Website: macys
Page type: cross-sells
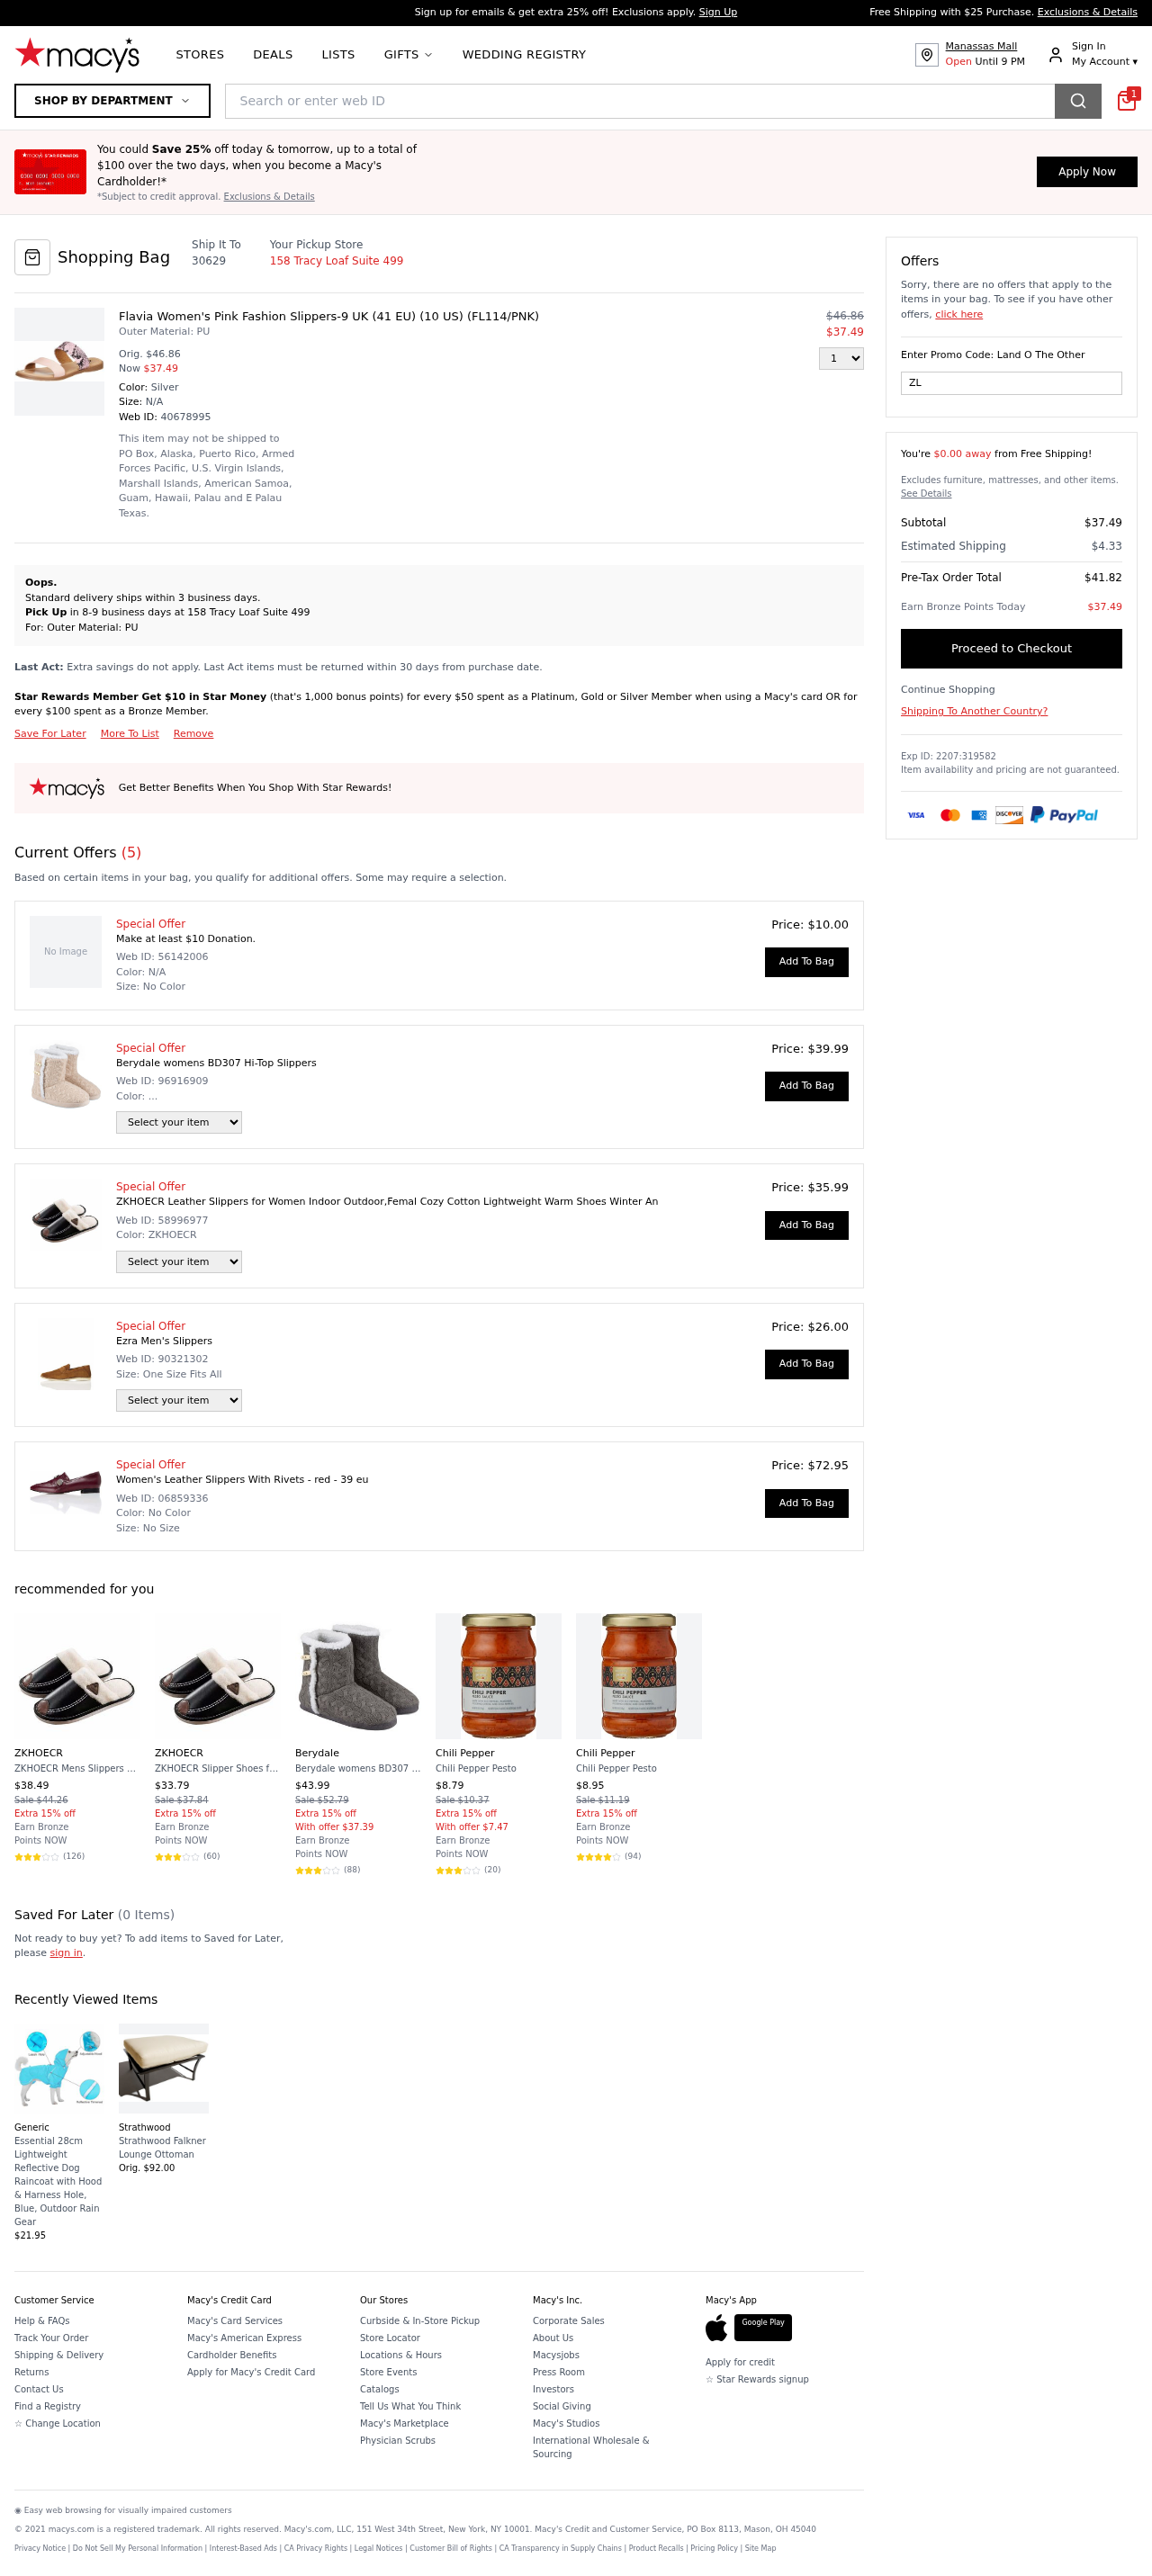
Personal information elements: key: PII_LOCATION1_STREET
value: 158 Tracy Loaf Suite 499
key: PII_POSTCODE
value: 30629
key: PII_PROMO_CODE
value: ZLJSAVE
Product elements: key: PRODUCT10_BRAND
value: Chili Pepper
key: PRODUCT10_NAME
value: Chili Pepper Pesto
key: PRODUCT10_NUM_RATINGS
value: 94
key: PRODUCT10_PRICE
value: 8.95
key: PRODUCT10_RATING
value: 4.3
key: PRODUCT11_BRAND
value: Generic
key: PRODUCT11_NAME
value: Essential 28cm Lightweight Reflective Dog Raincoat with Hood & Harness Hole, Blue, Outdoor Rain Gear
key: PRODUCT11_PRICE
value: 21.95
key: PRODUCT12_BRAND
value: Strathwood
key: PRODUCT12_NAME
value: Strathwood Falkner Lounge Ottoman
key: PRODUCT12_PRICE
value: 92
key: PRODUCT1_DESC
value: Outer Material: PU
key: PRODUCT1_NAME
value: Flavia Women's Pink Fashion Slippers-9 UK (41 EU) (10 US) (FL114/PNK)
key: PRODUCT1_PRICE
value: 37.49
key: PRODUCT1_QUANTITY
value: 1
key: PRODUCT2_NAME
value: Berydale womens BD307 Hi-Top Slippers
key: PRODUCT2_PRICE
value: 39.99
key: PRODUCT3_NAME
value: ZKHOECR Leather Slippers for Women Indoor Outdoor,Femal Cozy Cotton Lightweight Warm Shoes Winter An
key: PRODUCT3_PRICE
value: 35.99
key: PRODUCT4_NAME
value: Ezra Men's Slippers
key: PRODUCT4_PRICE
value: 26
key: PRODUCT5_NAME
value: Women's Leather Slippers With Rivets -  red -  39 eu
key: PRODUCT5_PRICE
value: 72.95
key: PRODUCT6_BRAND
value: ZKHOECR
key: PRODUCT6_NAME
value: ZKHOECR Mens Slippers Memory Foam Indoor Leather Wide Soft Cozy Cotton Closed Toe Non-Slip Shoes Clo
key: PRODUCT6_NUM_RATINGS
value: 126
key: PRODUCT6_PRICE
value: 38.49
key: PRODUCT6_RATING
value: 3.9
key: PRODUCT7_BRAND
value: ZKHOECR
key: PRODUCT7_NAME
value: ZKHOECR Slipper Shoes for Women Cotton Ladies Cute Bedroom Indoor Winter Soft Comfy Fluffy Fur Lined
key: PRODUCT7_NUM_RATINGS
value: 60
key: PRODUCT7_PRICE
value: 33.79
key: PRODUCT7_RATING
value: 3.9
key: PRODUCT8_BRAND
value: Berydale
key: PRODUCT8_NAME
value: Berydale womens BD307 Hi-Top Slippers
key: PRODUCT8_NUM_RATINGS
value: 88
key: PRODUCT8_PRICE
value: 43.99
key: PRODUCT8_RATING
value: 3.5
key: PRODUCT9_BRAND
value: Chili Pepper
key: PRODUCT9_NAME
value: Chili Pepper Pesto
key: PRODUCT9_NUM_RATINGS
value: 20
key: PRODUCT9_PRICE
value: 8.79
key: PRODUCT9_RATING
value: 3.9
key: PRODUCT1_ORIGINAL_PRICE
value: $46.86
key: PRODUCT6_ORIGINAL_PRICE
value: Sale $44.26
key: PRODUCT7_ORIGINAL_PRICE
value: Sale $37.84
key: PRODUCT8_ORIGINAL_PRICE
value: Sale $52.79
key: PRODUCT9_ORIGINAL_PRICE
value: Sale $10.37
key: PRODUCT10_ORIGINAL_PRICE
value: Sale $11.19
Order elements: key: ORDER_ID
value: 40678995
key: ORDER_NUM_OFFERS
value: (5)
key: ORDER_FREE_SHIPPING_THRESHOLD
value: $0.00 away
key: ORDER_SUBTOTAL
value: $37.49
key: ORDER_SHIPPING_COST
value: $4.33
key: ORDER_TOTAL
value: $41.82
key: ORDER_POINTS_EARNED
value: $37.49
Search elements: key: HEADER_SEARCH
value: Search or enter web ID
Other elements: key: SAVED_NUM_ITEMS
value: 0